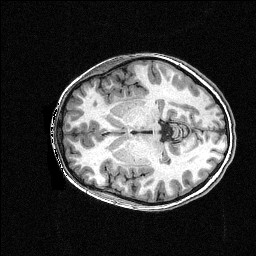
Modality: T1w
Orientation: axial
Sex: female
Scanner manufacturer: siemens
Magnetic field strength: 3 T
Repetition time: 2.3 s
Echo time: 0.00336 s